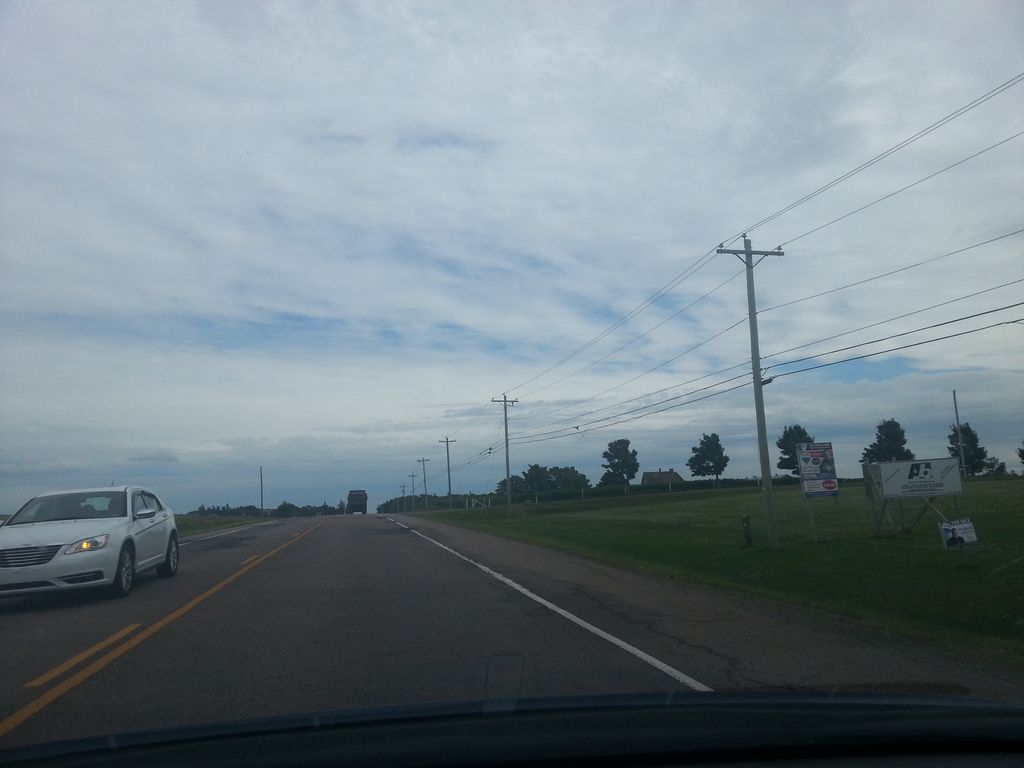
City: charlottetown